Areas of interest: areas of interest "Commercial service"
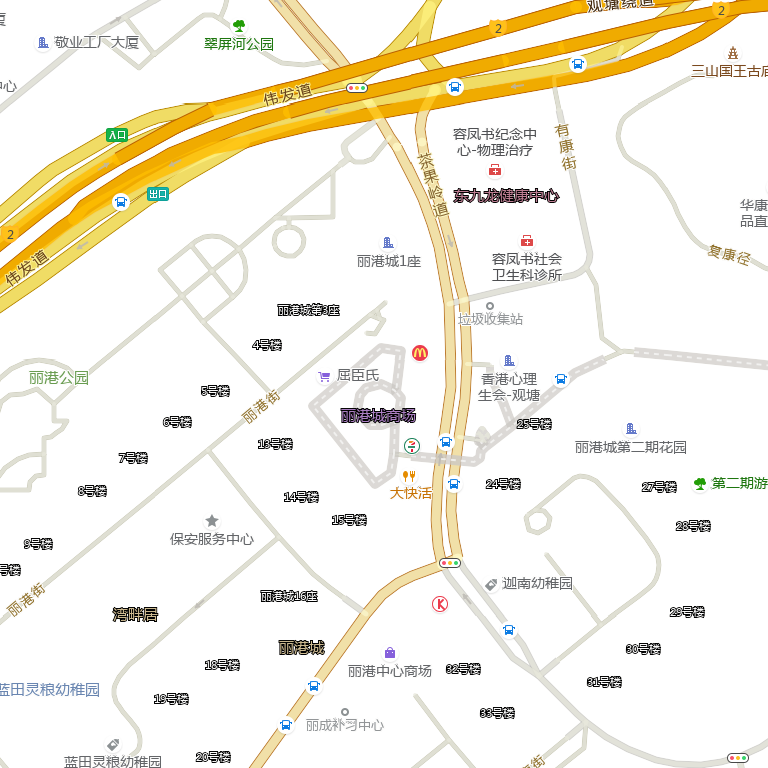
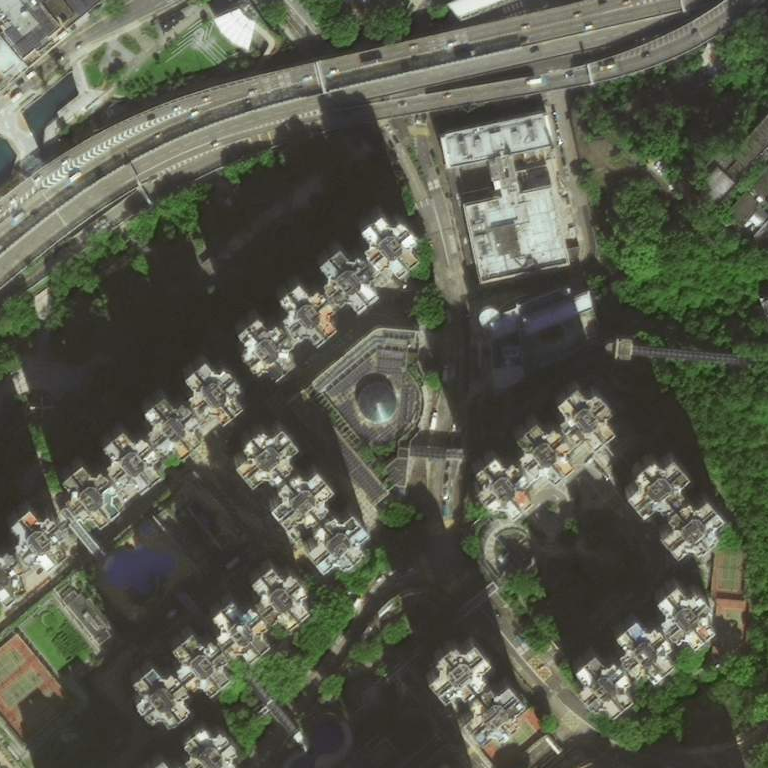